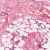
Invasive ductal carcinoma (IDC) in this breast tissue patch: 0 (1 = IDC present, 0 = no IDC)